Interaction volume radius: 10 \u00c5
Interaction volume height: 15 \u00c5
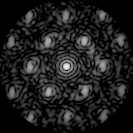
Disorder parameter: 0.4454